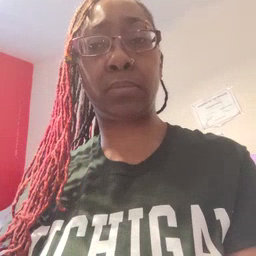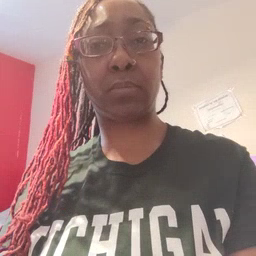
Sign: say